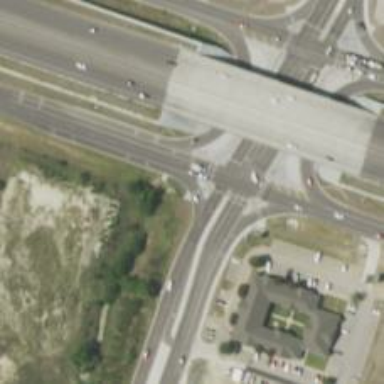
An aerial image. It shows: Secondary link road.